Field crop: maize
Growth stage: 2
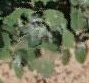
Species: chenopodium